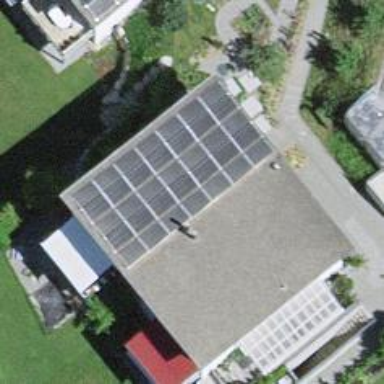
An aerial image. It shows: Solar photovoltaic panel generator on the roof of building.